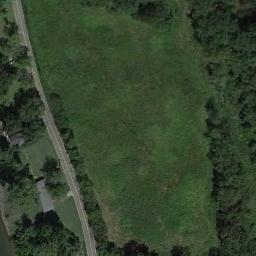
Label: meadow